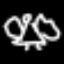
Label: angel